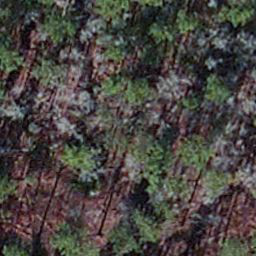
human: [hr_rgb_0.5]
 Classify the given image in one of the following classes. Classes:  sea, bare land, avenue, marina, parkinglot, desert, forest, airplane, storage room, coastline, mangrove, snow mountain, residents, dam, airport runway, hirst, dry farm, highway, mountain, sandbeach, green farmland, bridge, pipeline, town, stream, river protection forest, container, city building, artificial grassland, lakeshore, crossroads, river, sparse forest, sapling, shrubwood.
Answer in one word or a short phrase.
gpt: sapling